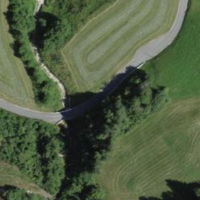
EUNIS habitat code: 44
Species observed at this site:
Parnassia palustris
Corvus corax